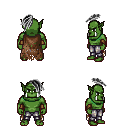
a pixel art fantasy rpg character, male body template, orc, green skin, brown tattered cape, metal pants, gray long mohawk hairstyle, leather bracers, four views (front, back, left, right), 2x2 character sprite sheet, small pixel art, hard edges, no anti-aliasing